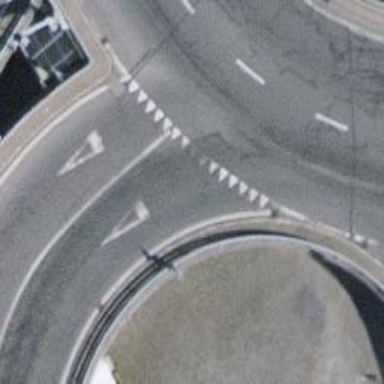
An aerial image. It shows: Road with "give way" sign.